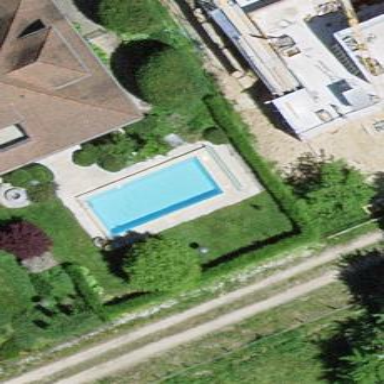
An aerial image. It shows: Swimming pool located in leisure land.